Aerial crown-view tile of a tropical tree (Barro Colorado Island, Panama), acquired 20241216:
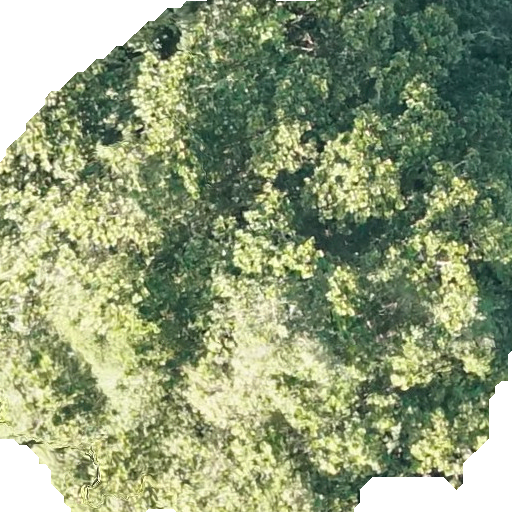
Species: Anacardium excelsum
GBIF accepted scientific name: Anacardium excelsum
Crown area: 396.319 m²